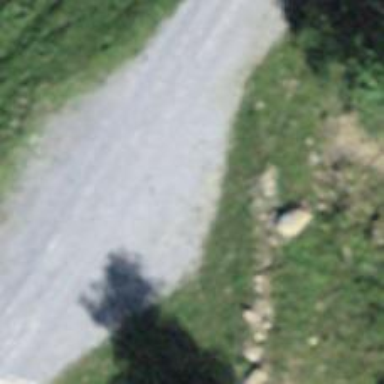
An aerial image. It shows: Turning circle on the road.